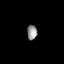
Tissue: prostate
Cell type: T cells
Senescence score: 0.6948
Nuclear area (px): 146
Mean DAPI intensity: 146.336